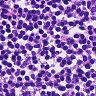
Metastatic tissue present: no